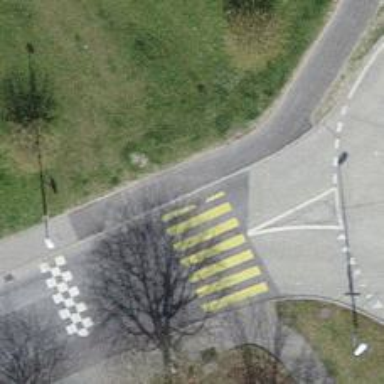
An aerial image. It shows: Kerb barrier.